Question:
Context: I am a student and I am trying to prepare a proof of concept for secure monitoring of remote metrics.
Researched on how information is polled from remote hosts and understand that it can be done via quite a few methods eg 1) snmp (UDP) 2) check_nrpe etc.
1) I hope to find out how does nrpe format the polled data (xml, json, etc)
2) how is nrpe data transferred? (udp, tcp?)
3) security mechanisms for nrpe transfer, is there an ACL or encryption of xml polled data, etc (security is a concern as I want to prove that nagios is useful for metric pollings from remote networks, I understand that the connection can be wrapped with SSL however I am interested in nagios security features)
2) if nagios plugins can poll data from a database
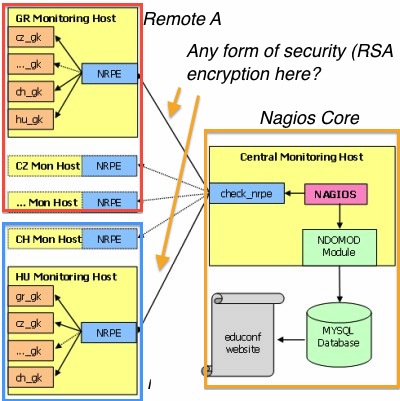
Answer: 1. NRPE uses it's own format for data exchange. It's not XML or JSON. From what I can see/tell, it's a defined type that's packaged and pushed over tcp. typedef struct packet_struct{
int16_t packet_version;
int16_t packet_type;
u_int32_t crc32_value;
int16_t result_code;
char buffer[MAX_PACKETBUFFER_LENGTH];
}packet;
2. TCP.
3. The connection can be wrapped in SSL yes, if nrpe/check_nrpe are compiled with SSL support (requires the development libraries when compiling). There is an ACL in the form of a allowed_hosts directive that limits which hosts it'll answer, but this doesn't restrict what commands can be executed.
4. It depends what you mean by "poll data". Nagios plugins can do anything you script it to do. If you want it to query a database, and return a value, then write it. If you want it to query a DB and time how long it took, write that (or see if there isn't one already written). If you're looking to see if Nagios can read a database to find out what plugins to execute... No, at least not Nagios Core. I cannot vouch for Nagios XI, but I believe that's a no too.
I hope that helps.